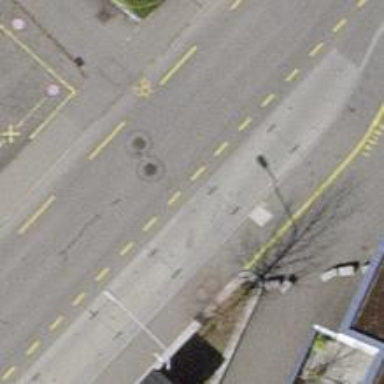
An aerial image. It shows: Public transport stop position.